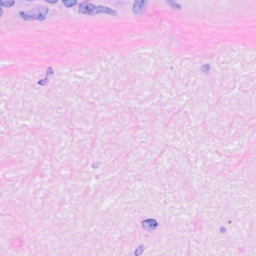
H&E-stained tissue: Breast